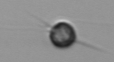
Label: Acanthoica_quattrospina